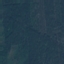
Land use / land cover: Forest